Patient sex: M
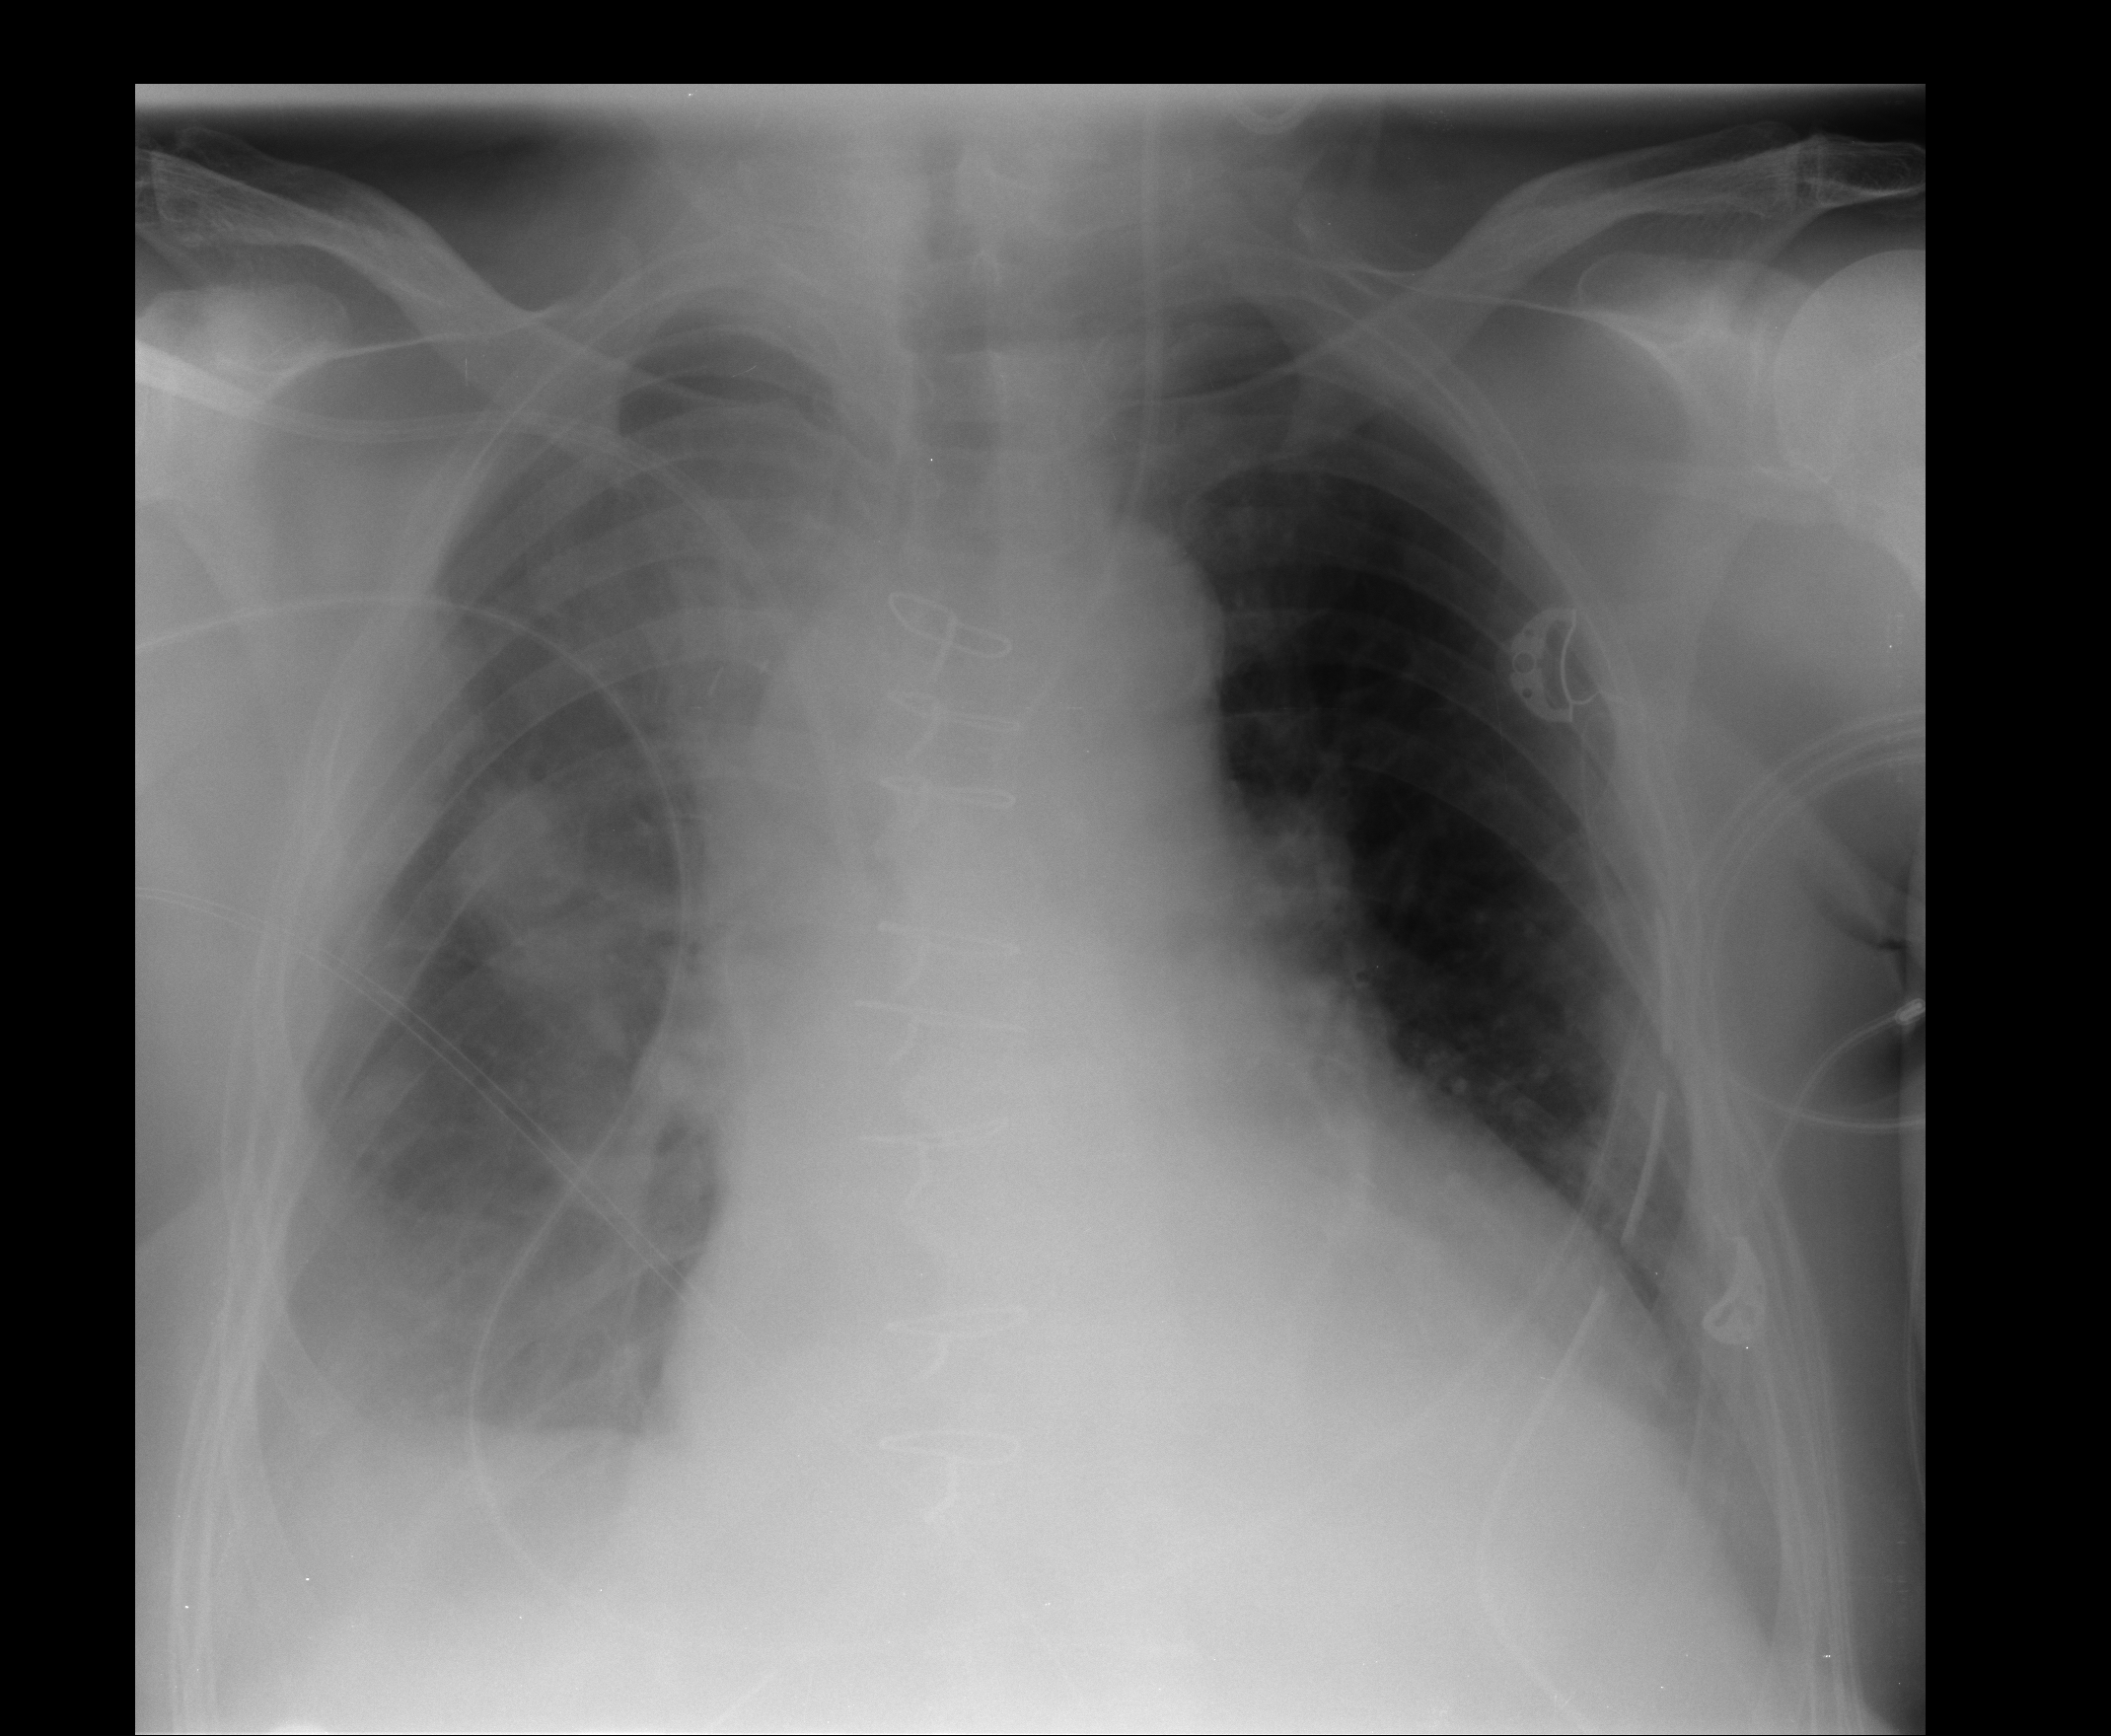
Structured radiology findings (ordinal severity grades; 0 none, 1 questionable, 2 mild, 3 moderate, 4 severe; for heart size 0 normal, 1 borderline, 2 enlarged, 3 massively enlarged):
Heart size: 2
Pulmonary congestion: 0
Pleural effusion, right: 2
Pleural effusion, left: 1
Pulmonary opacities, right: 2
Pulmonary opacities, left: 0
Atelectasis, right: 2
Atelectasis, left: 0